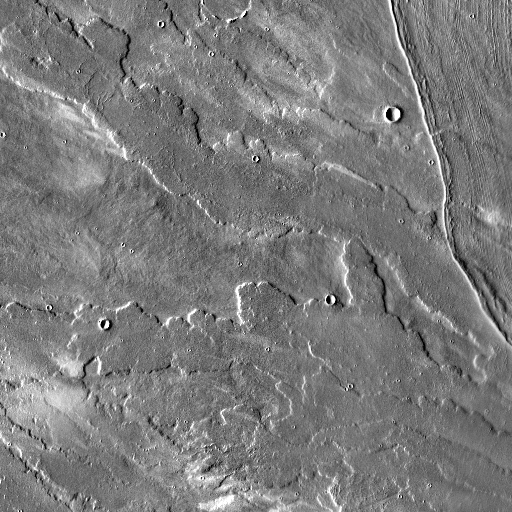
Crater classes present: Background, Other, Buried